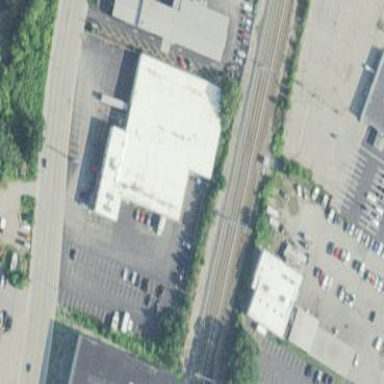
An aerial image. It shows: Warehouse building.